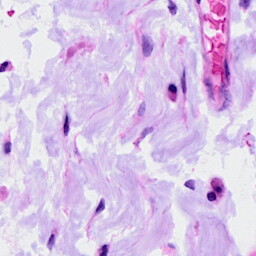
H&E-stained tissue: Ovarian